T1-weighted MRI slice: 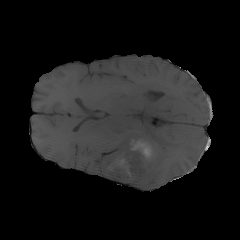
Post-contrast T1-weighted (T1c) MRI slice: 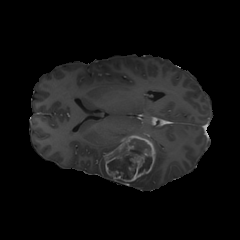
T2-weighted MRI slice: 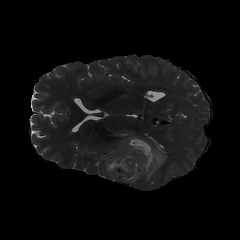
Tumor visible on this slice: yes